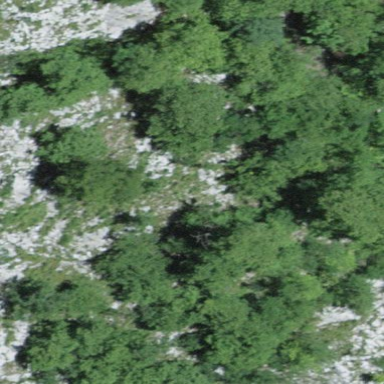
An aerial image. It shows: Forest area.